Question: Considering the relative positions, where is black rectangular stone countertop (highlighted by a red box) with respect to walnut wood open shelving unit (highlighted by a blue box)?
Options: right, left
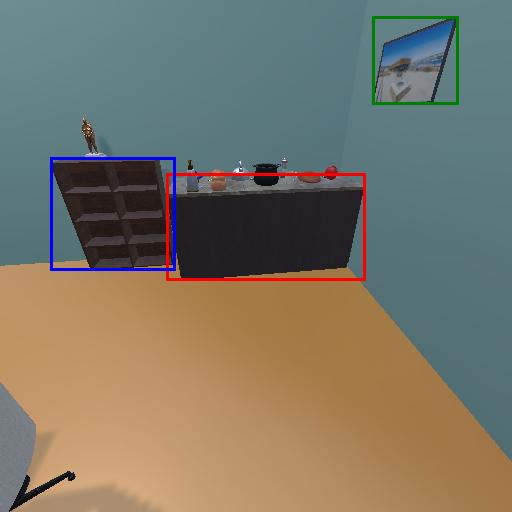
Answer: right